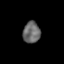
Tissue: lung
Cell type: Others
Senescence score: 0.2217
Nuclear area (px): 364
Mean DAPI intensity: 103.536